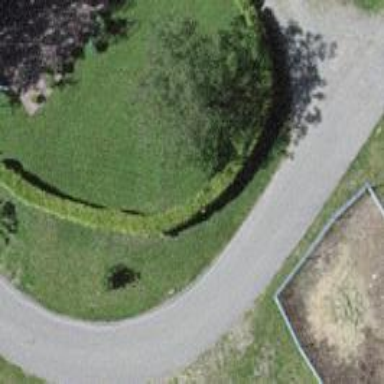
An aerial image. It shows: Hedge barrier.